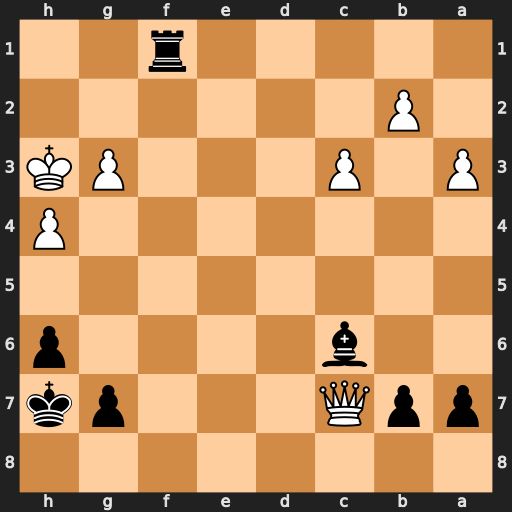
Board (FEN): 8/ppQ3pk/2b4p/8/7P/P1P3PK/1P6/5r2
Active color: b
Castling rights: -
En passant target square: -
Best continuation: h5 g4 Rf3+ Kh2 hxg4 Kg1 g3